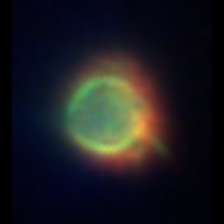
Taxon: Ciliates
Group: Other